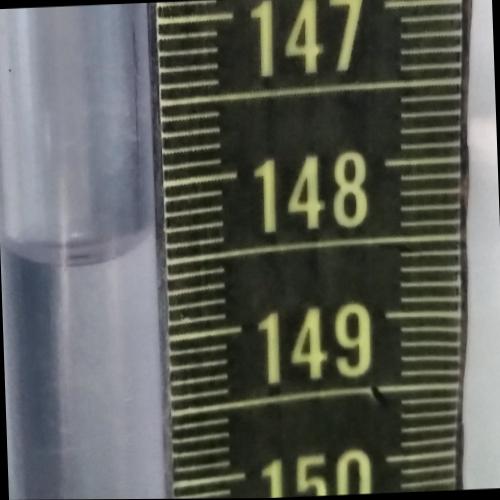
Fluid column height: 148.4 cm